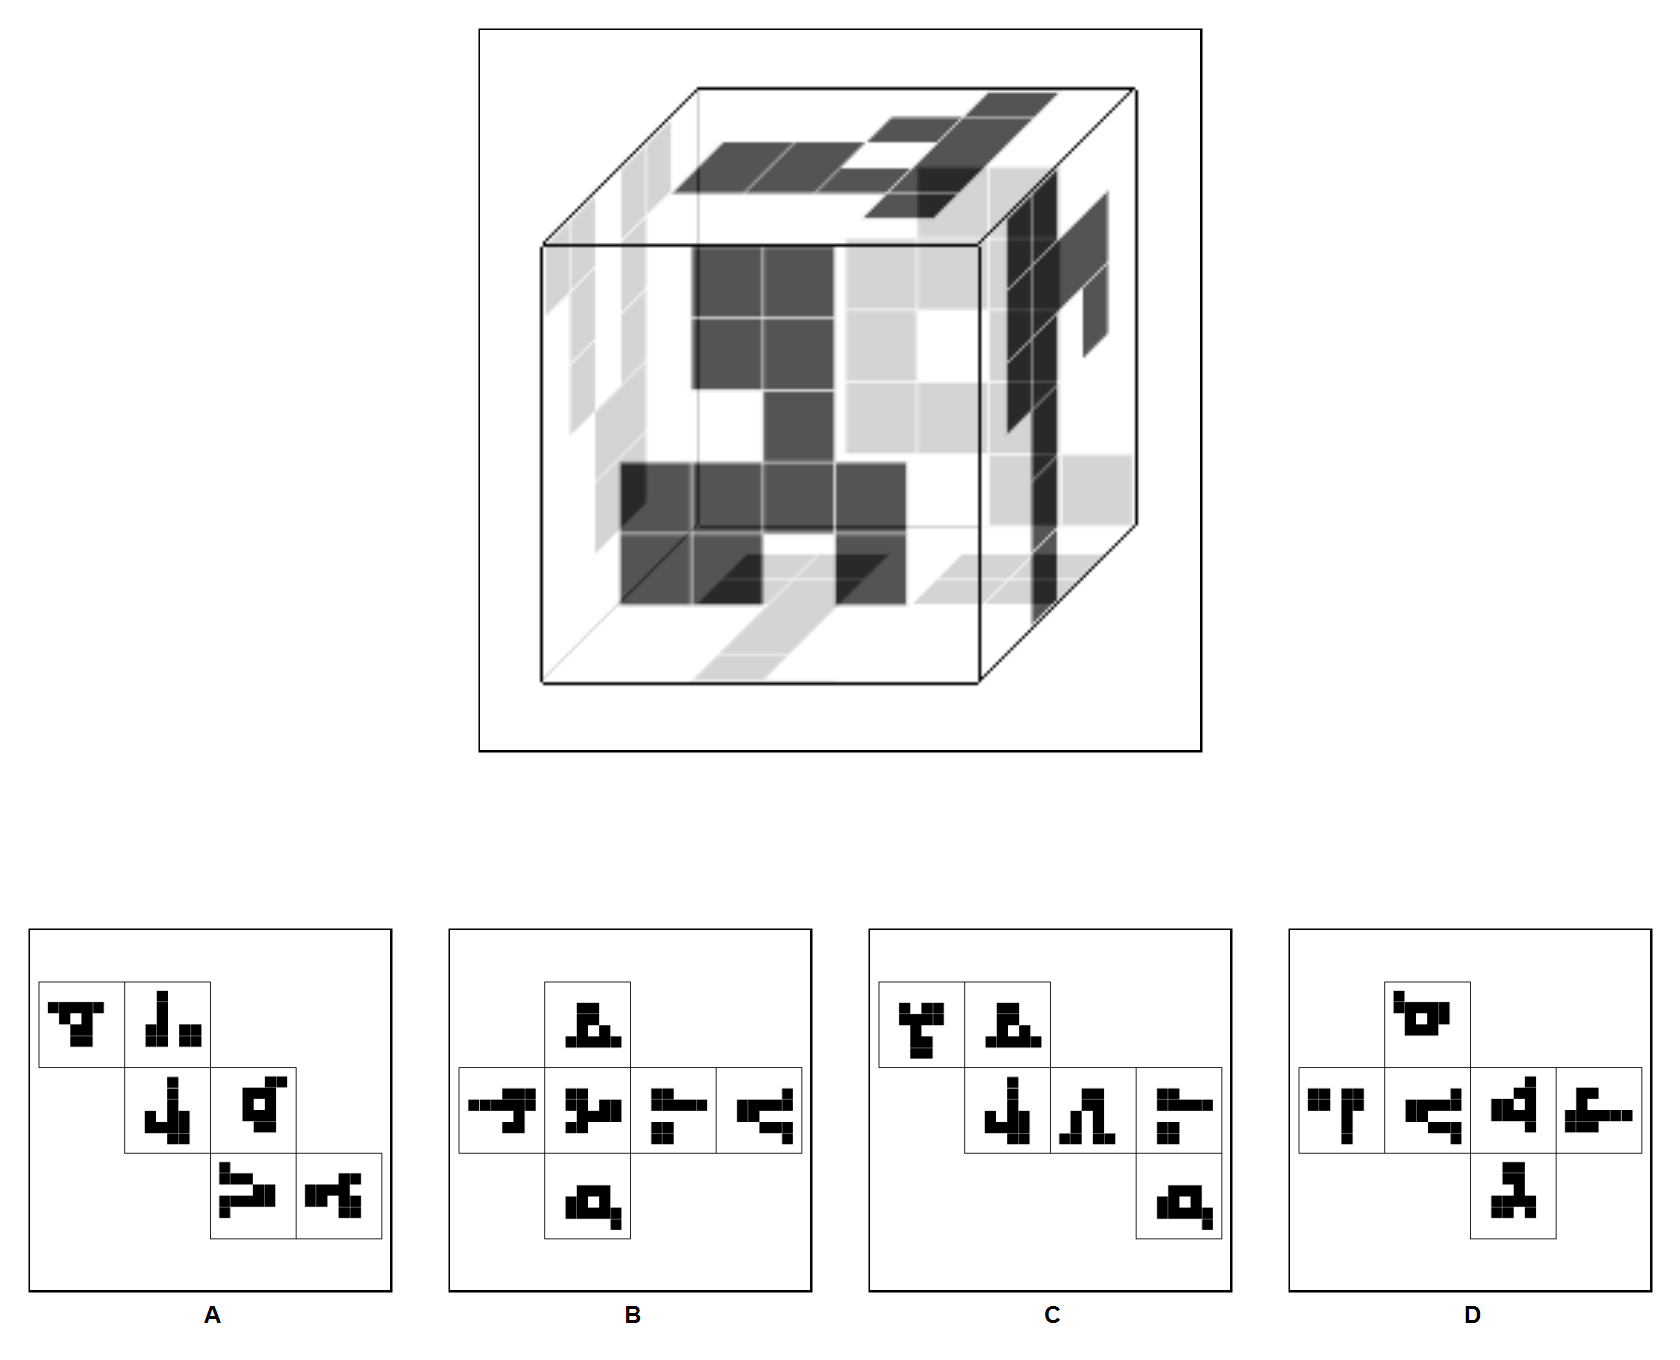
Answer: D